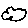
Label: cloud